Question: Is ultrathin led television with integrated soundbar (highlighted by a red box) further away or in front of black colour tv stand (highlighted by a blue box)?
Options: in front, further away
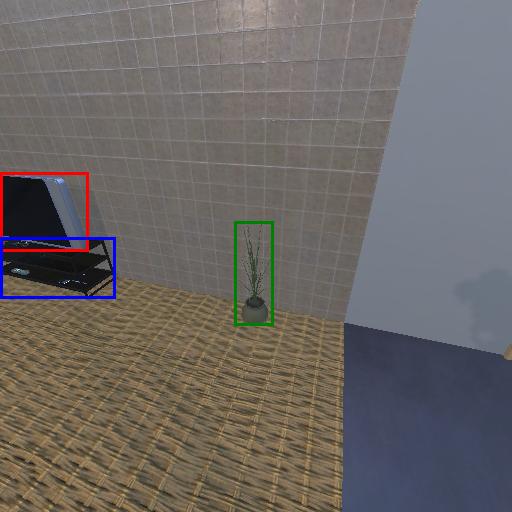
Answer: in front